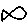
Label: fish